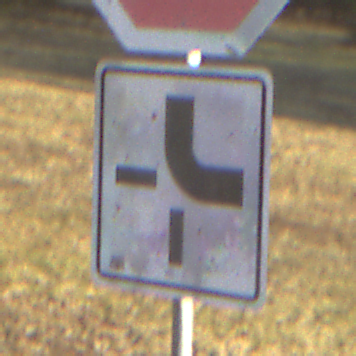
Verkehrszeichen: VerlaufVorfahrtsstrasse4
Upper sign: Stop
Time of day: SunriseSunset
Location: Outdoor (Nature)
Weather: Clear
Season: NotSpecified
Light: Natural